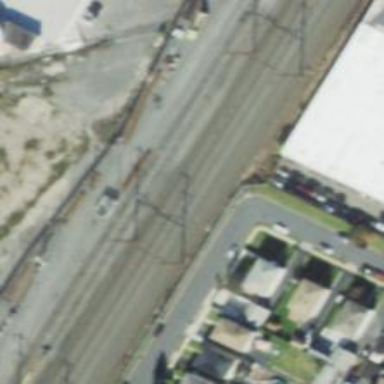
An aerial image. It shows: Railway with electrified contact lines.